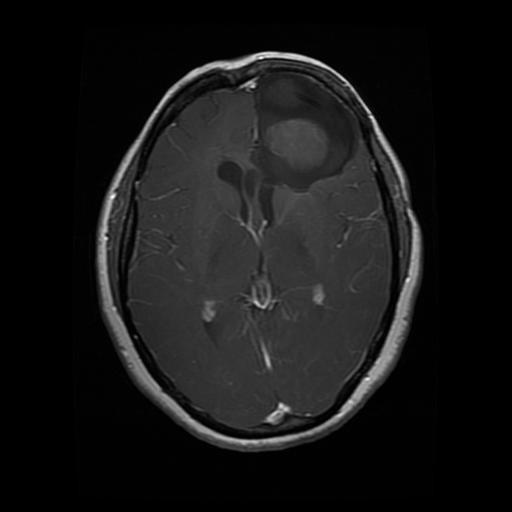
Label: glioma